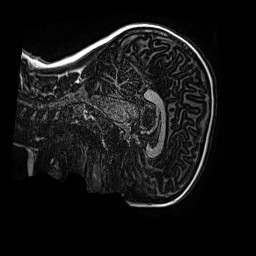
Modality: MP2RAGE
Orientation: sagittal
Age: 13
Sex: male
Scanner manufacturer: siemens
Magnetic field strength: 3 T
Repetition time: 4 s
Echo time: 0.00299 s